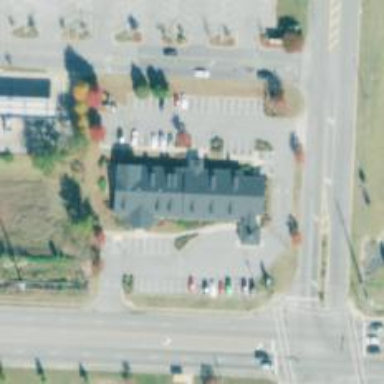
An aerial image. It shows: Healthcare clinic.